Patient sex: F
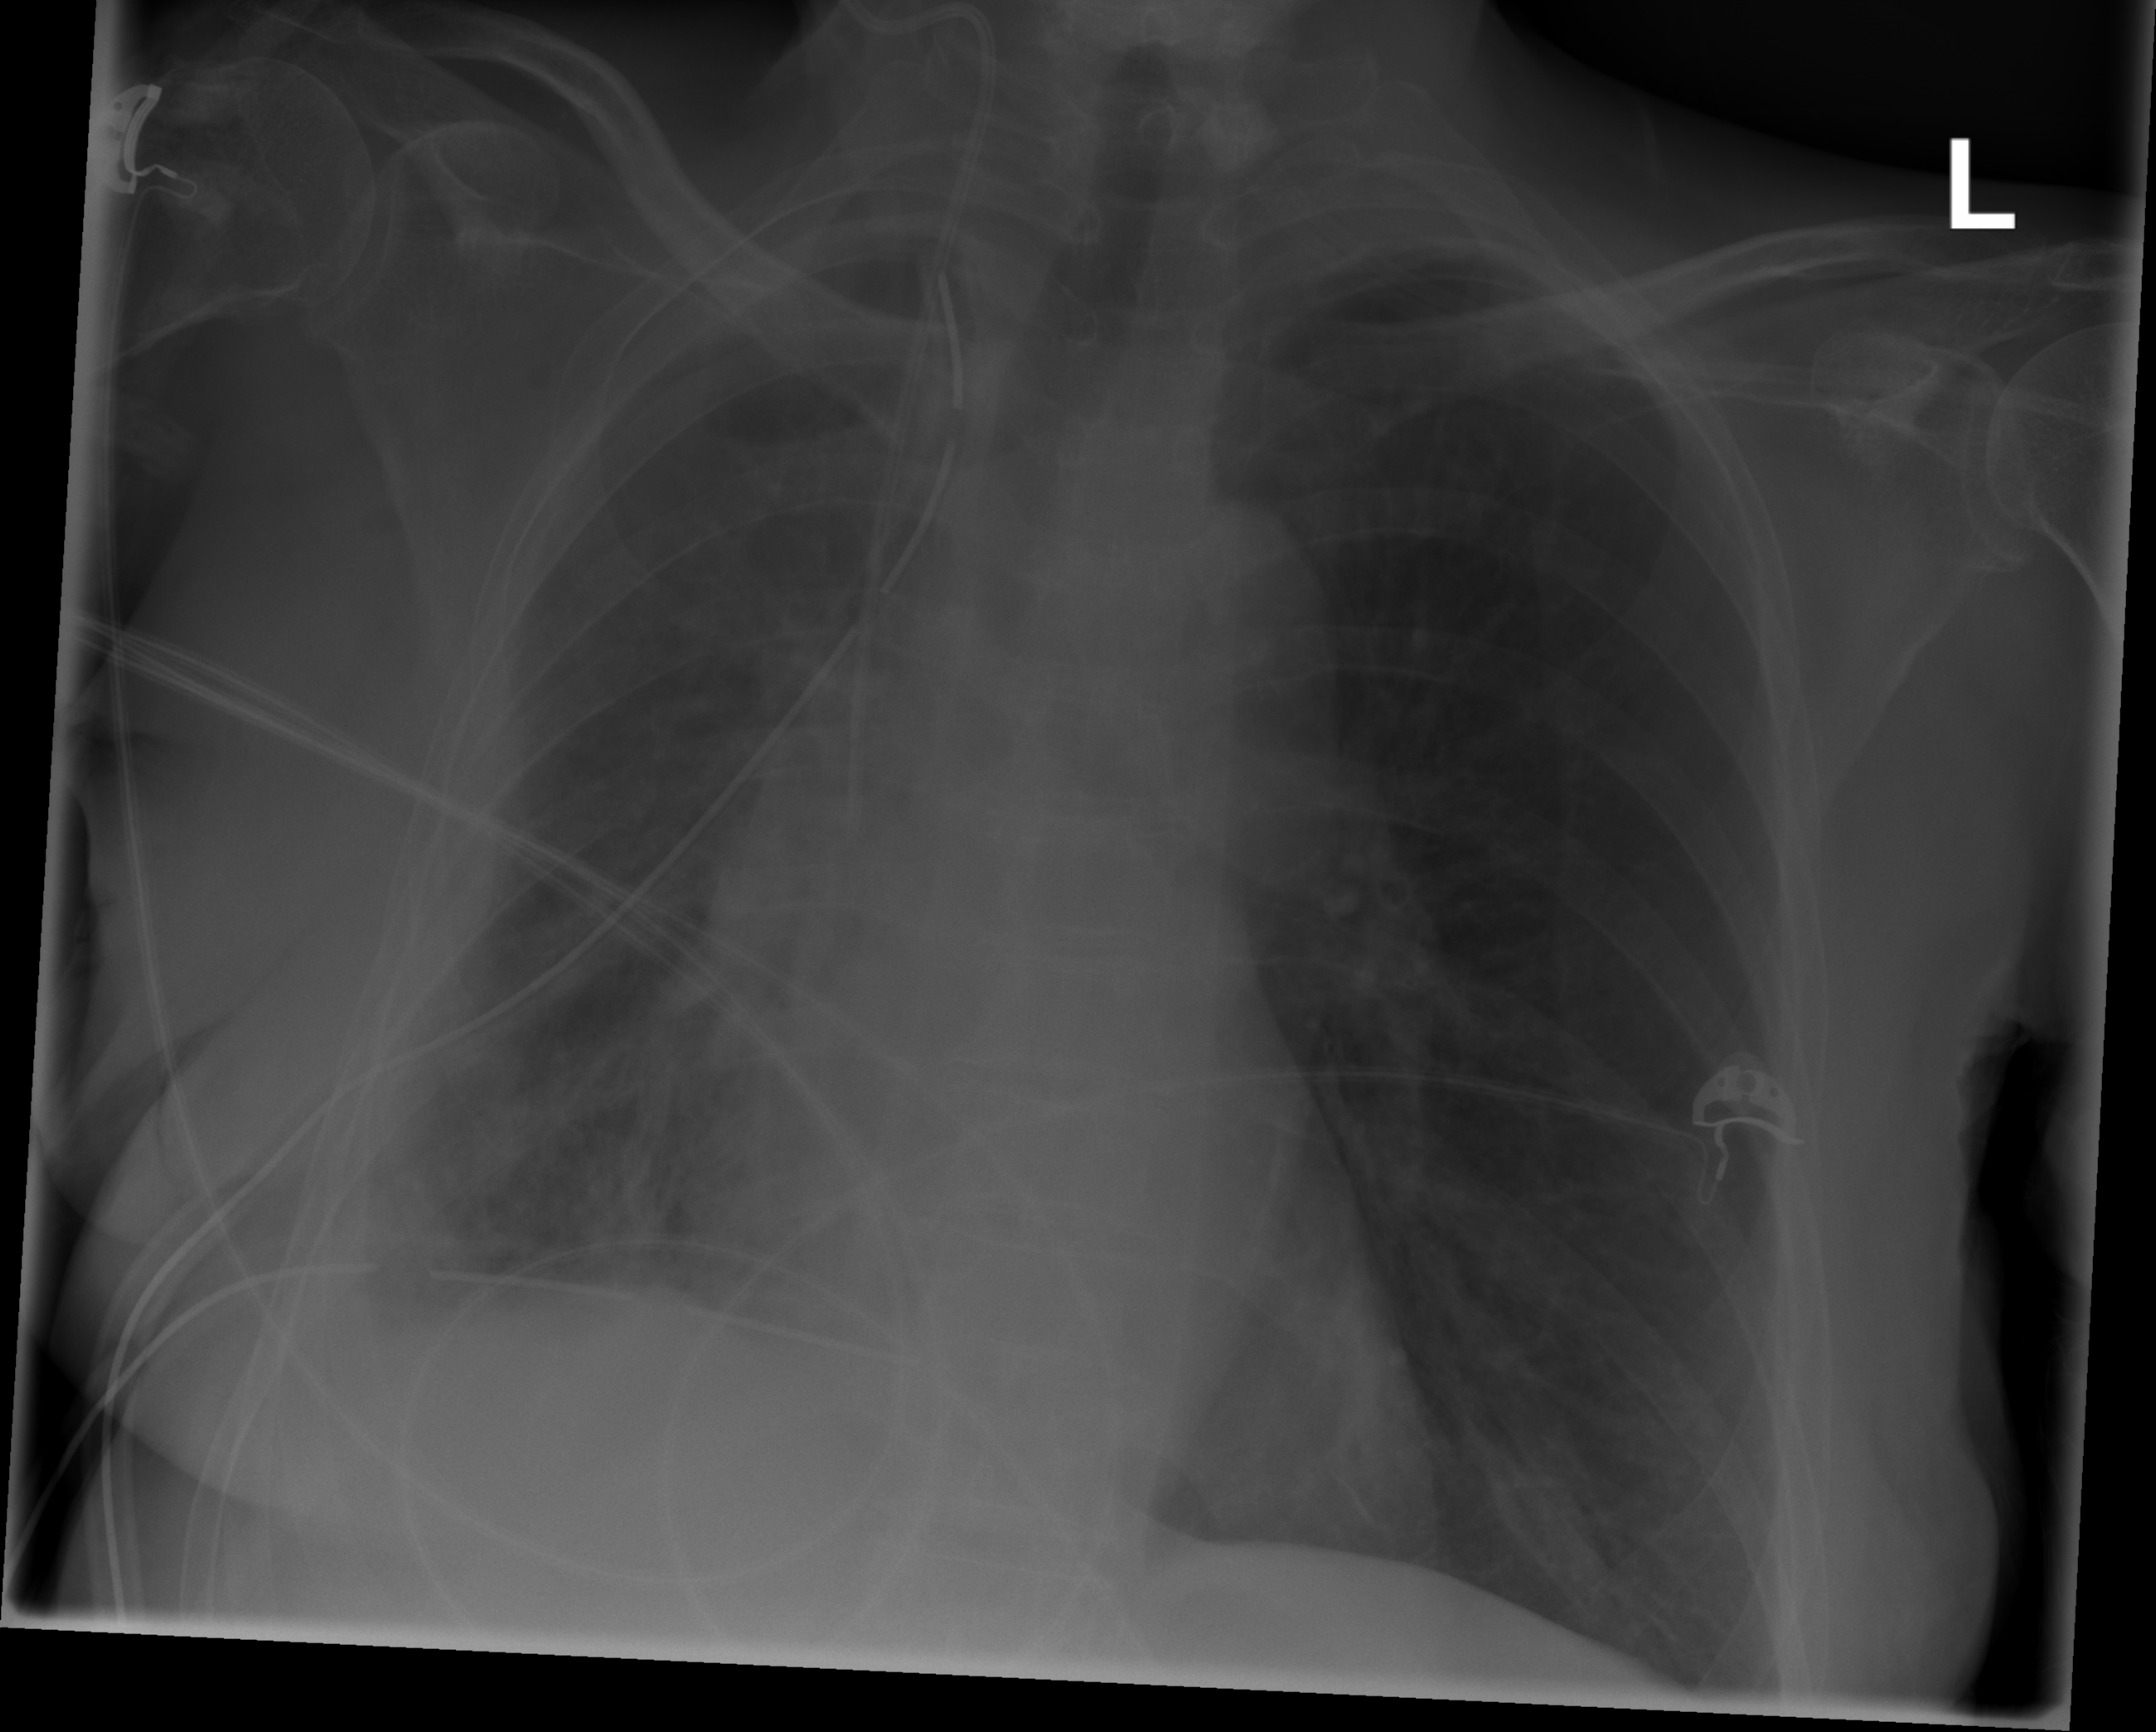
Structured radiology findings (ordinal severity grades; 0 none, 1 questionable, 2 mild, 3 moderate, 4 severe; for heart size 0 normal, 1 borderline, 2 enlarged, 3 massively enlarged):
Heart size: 0
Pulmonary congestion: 0
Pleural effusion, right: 2
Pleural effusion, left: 0
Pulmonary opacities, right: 3
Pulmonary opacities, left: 0
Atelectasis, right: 3
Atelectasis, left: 2